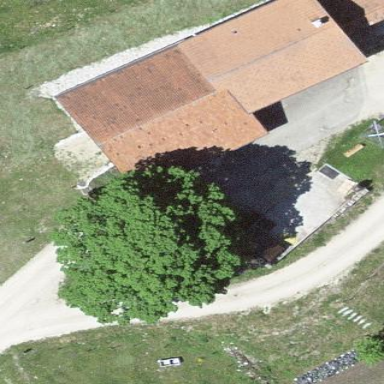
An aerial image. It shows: Farm building.